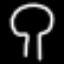
Label: mushroom